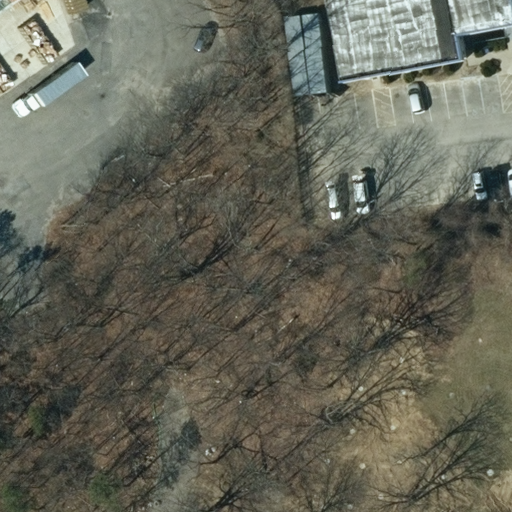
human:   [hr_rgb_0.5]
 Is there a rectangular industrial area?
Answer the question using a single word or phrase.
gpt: yes

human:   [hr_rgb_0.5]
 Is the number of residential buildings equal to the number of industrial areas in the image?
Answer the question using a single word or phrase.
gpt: no

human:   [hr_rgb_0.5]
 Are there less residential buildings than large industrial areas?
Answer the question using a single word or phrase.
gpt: yes

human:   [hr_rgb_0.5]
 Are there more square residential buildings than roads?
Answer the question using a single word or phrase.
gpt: no

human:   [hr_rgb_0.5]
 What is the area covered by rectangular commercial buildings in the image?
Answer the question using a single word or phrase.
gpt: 446m2

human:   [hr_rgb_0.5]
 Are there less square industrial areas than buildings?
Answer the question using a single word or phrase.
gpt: yes

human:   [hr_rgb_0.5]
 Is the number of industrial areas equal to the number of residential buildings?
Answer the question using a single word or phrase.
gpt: no

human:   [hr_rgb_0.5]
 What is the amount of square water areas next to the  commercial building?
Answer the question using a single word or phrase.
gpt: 0

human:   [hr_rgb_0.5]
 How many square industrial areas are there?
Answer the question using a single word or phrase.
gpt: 0

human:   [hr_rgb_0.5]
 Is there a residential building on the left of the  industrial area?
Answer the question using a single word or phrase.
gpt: no

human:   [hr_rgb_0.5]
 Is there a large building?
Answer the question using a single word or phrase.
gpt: no

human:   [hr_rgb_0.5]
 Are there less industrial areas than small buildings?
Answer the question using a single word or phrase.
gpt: no

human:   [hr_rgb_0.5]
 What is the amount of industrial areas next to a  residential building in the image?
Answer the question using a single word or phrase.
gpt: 0

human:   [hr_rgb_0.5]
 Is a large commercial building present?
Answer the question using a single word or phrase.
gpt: no

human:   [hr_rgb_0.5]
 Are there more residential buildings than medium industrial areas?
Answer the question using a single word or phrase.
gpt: no

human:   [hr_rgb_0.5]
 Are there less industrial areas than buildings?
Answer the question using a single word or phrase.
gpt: no

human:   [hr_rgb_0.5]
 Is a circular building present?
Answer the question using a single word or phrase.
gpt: no

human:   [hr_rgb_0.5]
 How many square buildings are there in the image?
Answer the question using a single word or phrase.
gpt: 0

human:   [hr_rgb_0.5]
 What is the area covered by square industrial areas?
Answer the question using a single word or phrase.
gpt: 0m2

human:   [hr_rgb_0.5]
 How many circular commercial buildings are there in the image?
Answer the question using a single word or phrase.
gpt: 0

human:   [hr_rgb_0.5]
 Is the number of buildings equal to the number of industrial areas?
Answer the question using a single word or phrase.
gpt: yes

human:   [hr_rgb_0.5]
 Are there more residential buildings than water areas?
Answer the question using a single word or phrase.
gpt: no

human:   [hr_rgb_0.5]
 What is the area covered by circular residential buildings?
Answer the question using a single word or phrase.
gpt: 0m2

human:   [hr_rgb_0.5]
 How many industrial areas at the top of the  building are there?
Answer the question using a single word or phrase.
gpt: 1

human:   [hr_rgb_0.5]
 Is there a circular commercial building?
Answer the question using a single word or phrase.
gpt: no

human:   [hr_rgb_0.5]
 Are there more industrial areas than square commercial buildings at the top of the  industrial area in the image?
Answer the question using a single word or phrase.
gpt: yes

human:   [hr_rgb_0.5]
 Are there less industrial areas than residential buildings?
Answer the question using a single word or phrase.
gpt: no

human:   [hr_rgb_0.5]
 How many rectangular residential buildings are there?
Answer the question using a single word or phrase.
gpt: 0

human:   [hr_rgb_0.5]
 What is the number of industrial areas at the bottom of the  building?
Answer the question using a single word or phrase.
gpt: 0

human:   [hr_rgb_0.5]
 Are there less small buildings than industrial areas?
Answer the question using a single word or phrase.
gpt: yes

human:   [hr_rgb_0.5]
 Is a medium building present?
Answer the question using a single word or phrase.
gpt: yes

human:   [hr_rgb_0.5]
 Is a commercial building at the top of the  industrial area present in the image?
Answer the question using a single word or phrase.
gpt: no

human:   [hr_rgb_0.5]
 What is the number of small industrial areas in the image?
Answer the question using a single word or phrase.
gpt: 0

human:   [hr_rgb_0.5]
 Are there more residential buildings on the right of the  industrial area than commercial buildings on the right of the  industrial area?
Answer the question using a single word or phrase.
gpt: no

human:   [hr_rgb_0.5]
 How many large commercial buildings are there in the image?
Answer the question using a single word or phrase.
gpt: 0

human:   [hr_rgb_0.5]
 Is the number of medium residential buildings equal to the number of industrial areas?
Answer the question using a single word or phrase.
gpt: no